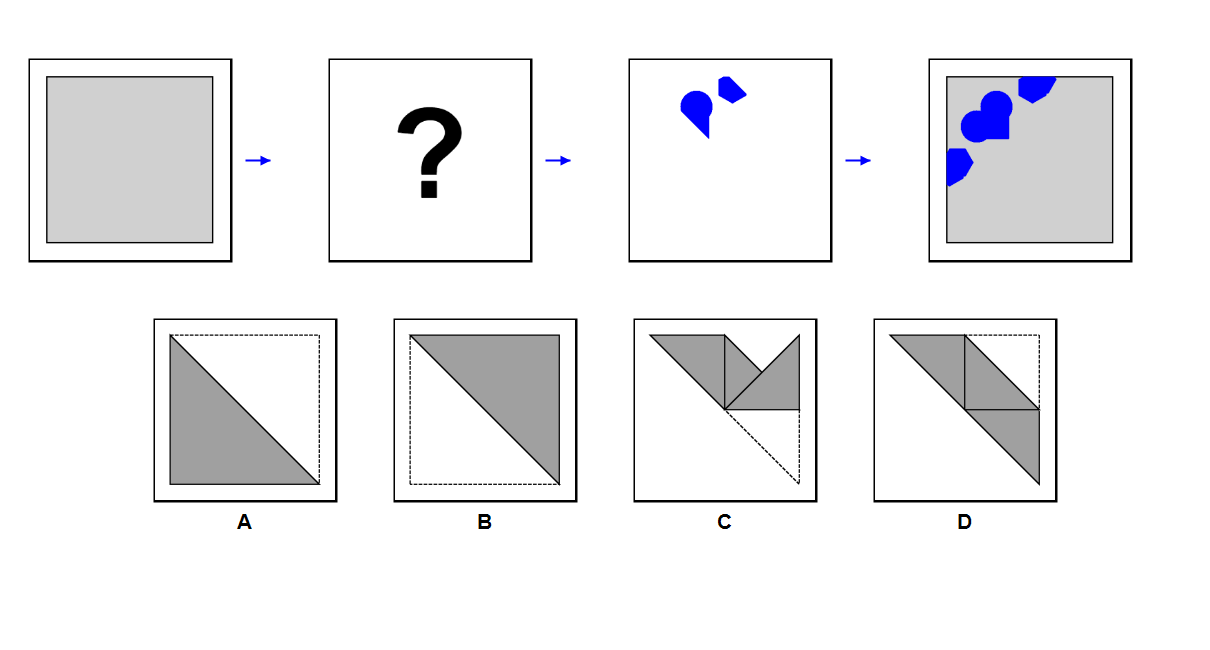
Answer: A